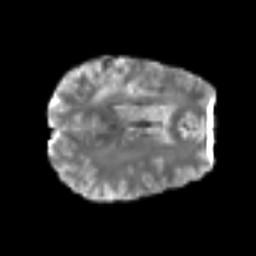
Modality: T2w
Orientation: axial
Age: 43
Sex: male
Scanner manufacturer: siemens
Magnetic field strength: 3 T
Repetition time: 6.1 s
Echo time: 0.101 s